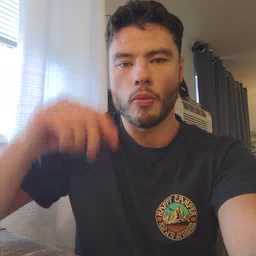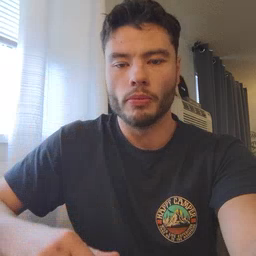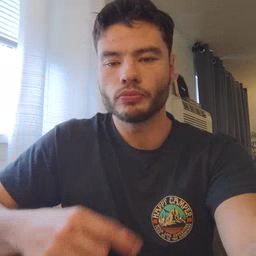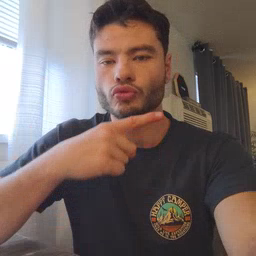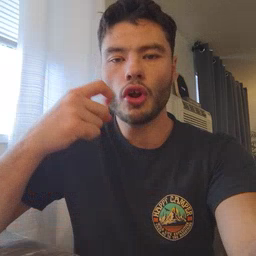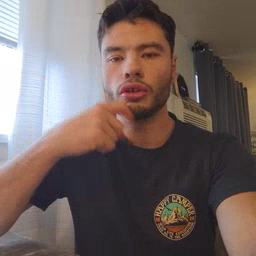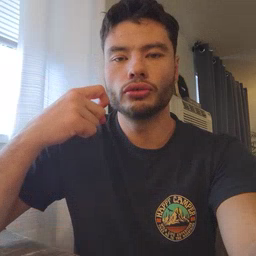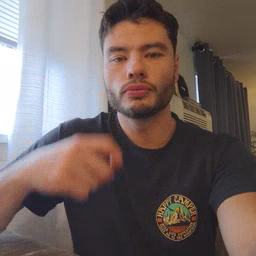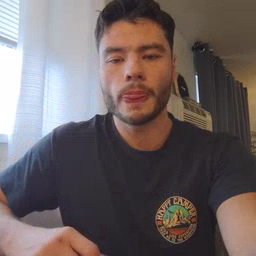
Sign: dryer